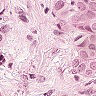
Metastatic tissue present: yes